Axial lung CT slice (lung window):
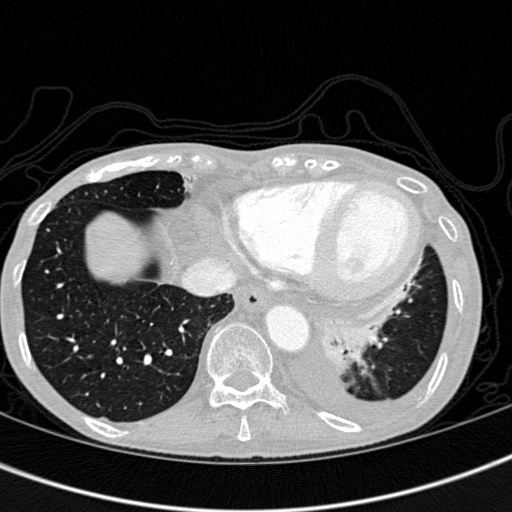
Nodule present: no